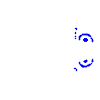
Particle: kaon